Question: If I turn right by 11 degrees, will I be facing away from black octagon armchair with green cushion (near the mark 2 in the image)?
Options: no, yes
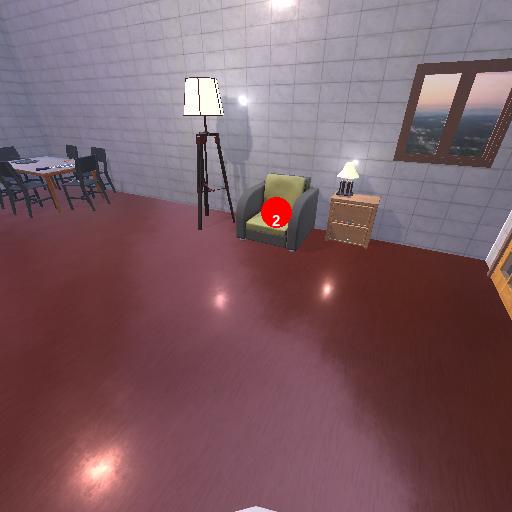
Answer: no